RGB frame:
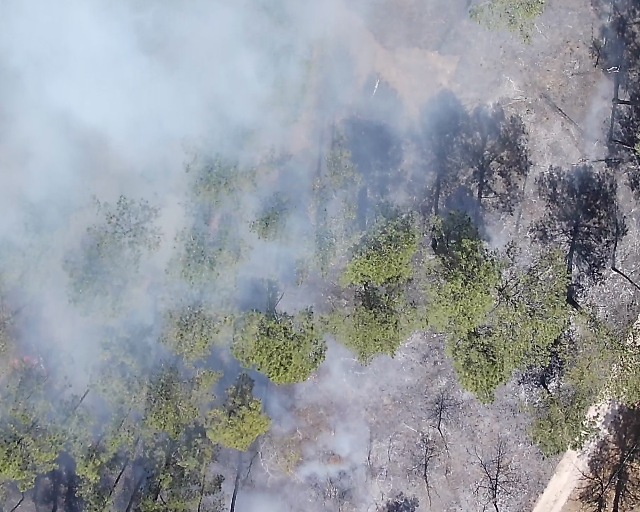
Thermal frame:
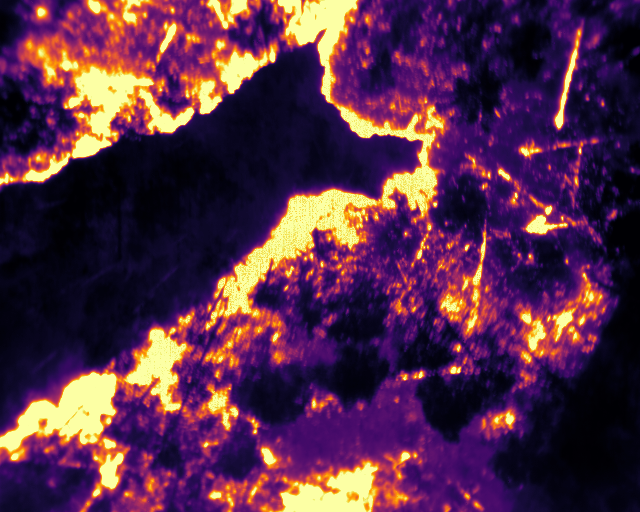
Captured: 2026-02-27 02:38:50
Pixels at or above 80 °C: 140324 (fraction of frame: 0.4282)